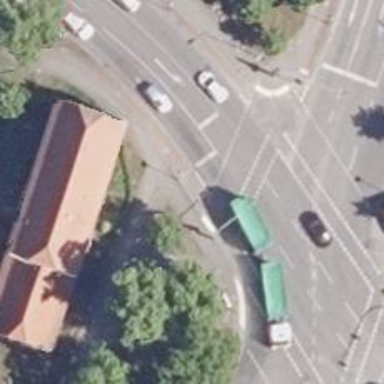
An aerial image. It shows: Road with traffic signals.